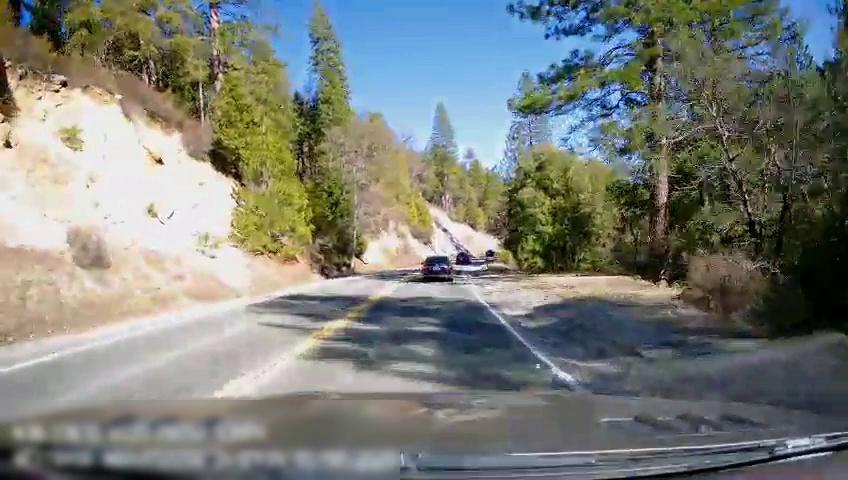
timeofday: Day
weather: Sunny
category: Drivable Space
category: Vehicles | Car
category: Vehicles | Car
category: Lanes | Opposite Lane
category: Lanes | Current Lane
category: Lanes | Current Lane